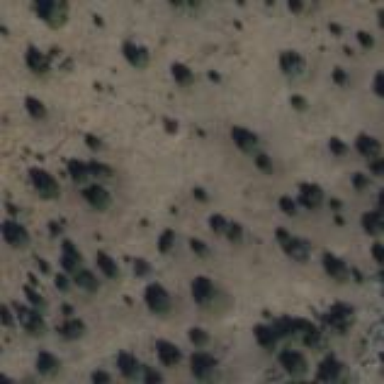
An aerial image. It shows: Patch of scrub vegetation.